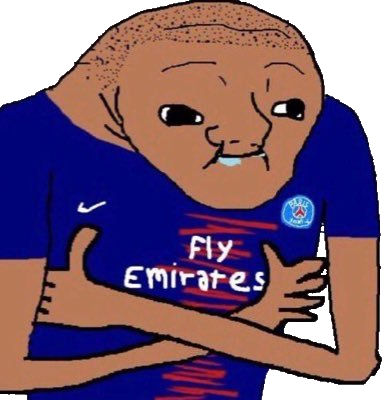
Label: 5_Brainlet